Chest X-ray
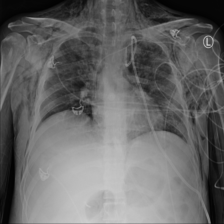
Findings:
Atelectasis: negative
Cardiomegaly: negative
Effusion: negative
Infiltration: negative
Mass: negative
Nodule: negative
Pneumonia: negative
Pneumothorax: negative
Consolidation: negative
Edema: negative
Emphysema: positive
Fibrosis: negative
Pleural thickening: negative
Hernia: negative